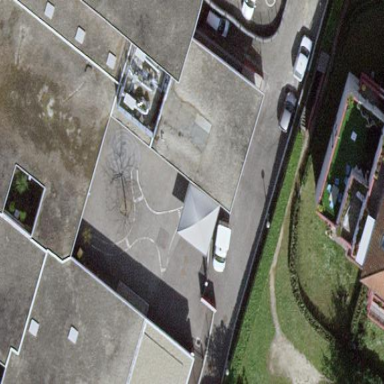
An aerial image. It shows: School building.